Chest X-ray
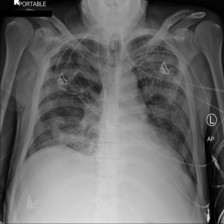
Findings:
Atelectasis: negative
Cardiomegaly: negative
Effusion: positive
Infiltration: positive
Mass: negative
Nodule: positive
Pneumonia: negative
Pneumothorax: negative
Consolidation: negative
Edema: positive
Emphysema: negative
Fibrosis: negative
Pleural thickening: negative
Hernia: negative